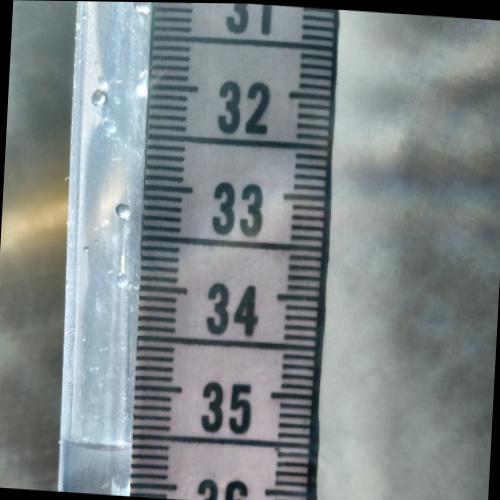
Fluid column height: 35.6 cm